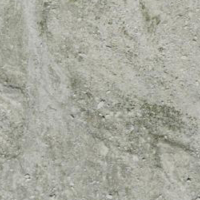
EUNIS habitat code: 49
Species observed at this site:
Geum reptans